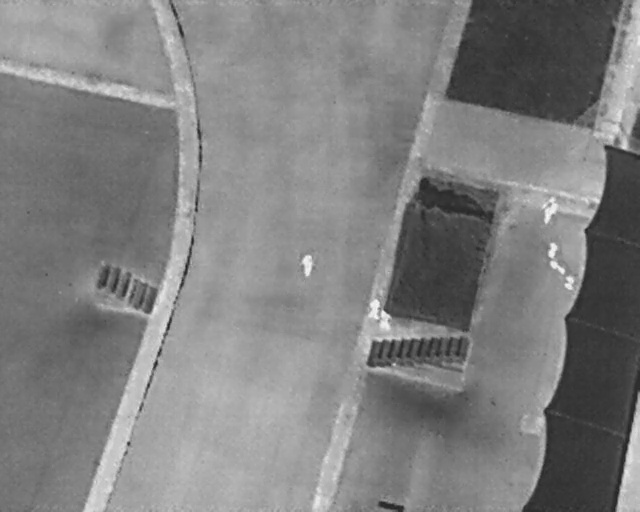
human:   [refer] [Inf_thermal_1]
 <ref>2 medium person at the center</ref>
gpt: <box>[[45, 50, 50, 52, 2], [56, 59, 60, 61, 8]]</box>